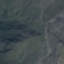
Land use / land cover class: HerbaceousVegetation